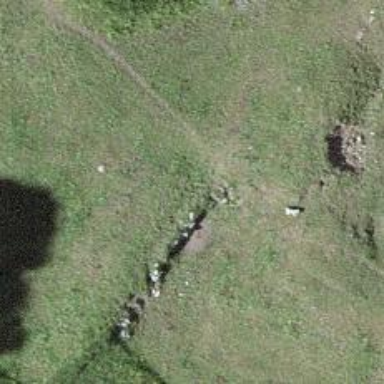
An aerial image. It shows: Dry stone wall barrier.